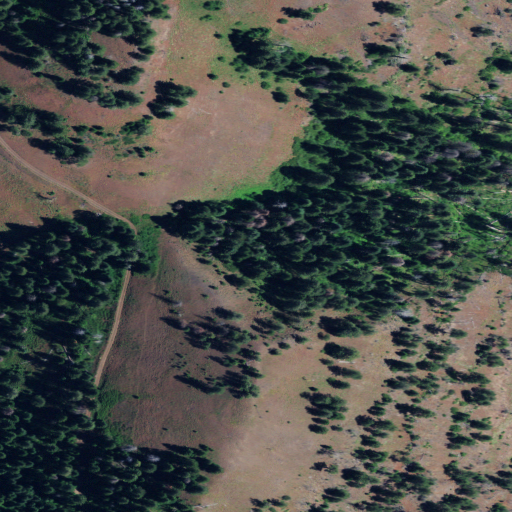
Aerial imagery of gap in Oregon named P O Saddle containing evergreen forest, shrub, and grassland